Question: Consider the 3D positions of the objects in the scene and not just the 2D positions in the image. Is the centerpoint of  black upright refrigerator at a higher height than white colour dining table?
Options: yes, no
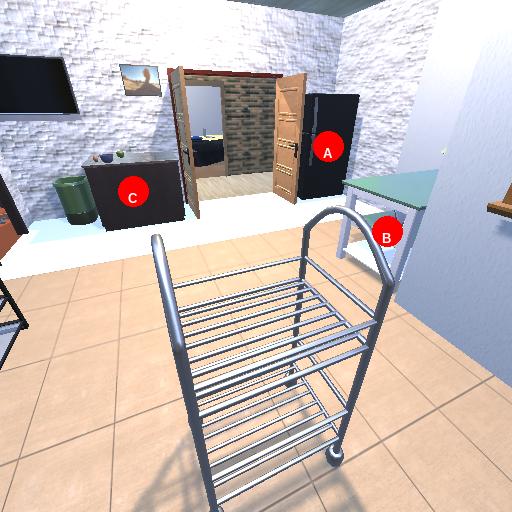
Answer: yes